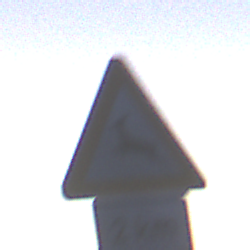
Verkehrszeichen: WildwechselRechts
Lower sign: Entfernungsangaben2
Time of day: SunriseSunset
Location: Outdoor (Nature)
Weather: Clear
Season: NotSpecified
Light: Natural